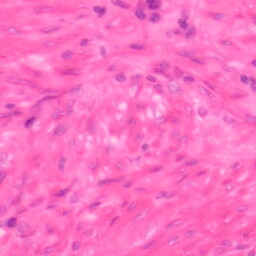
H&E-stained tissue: Colon